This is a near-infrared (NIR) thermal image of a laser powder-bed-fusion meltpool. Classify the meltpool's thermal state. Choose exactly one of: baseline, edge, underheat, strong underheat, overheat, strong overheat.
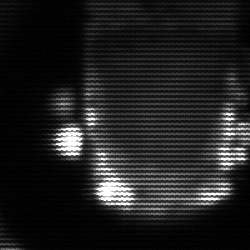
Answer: baseline